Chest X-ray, PA view. Patient: 33 years old, sex F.
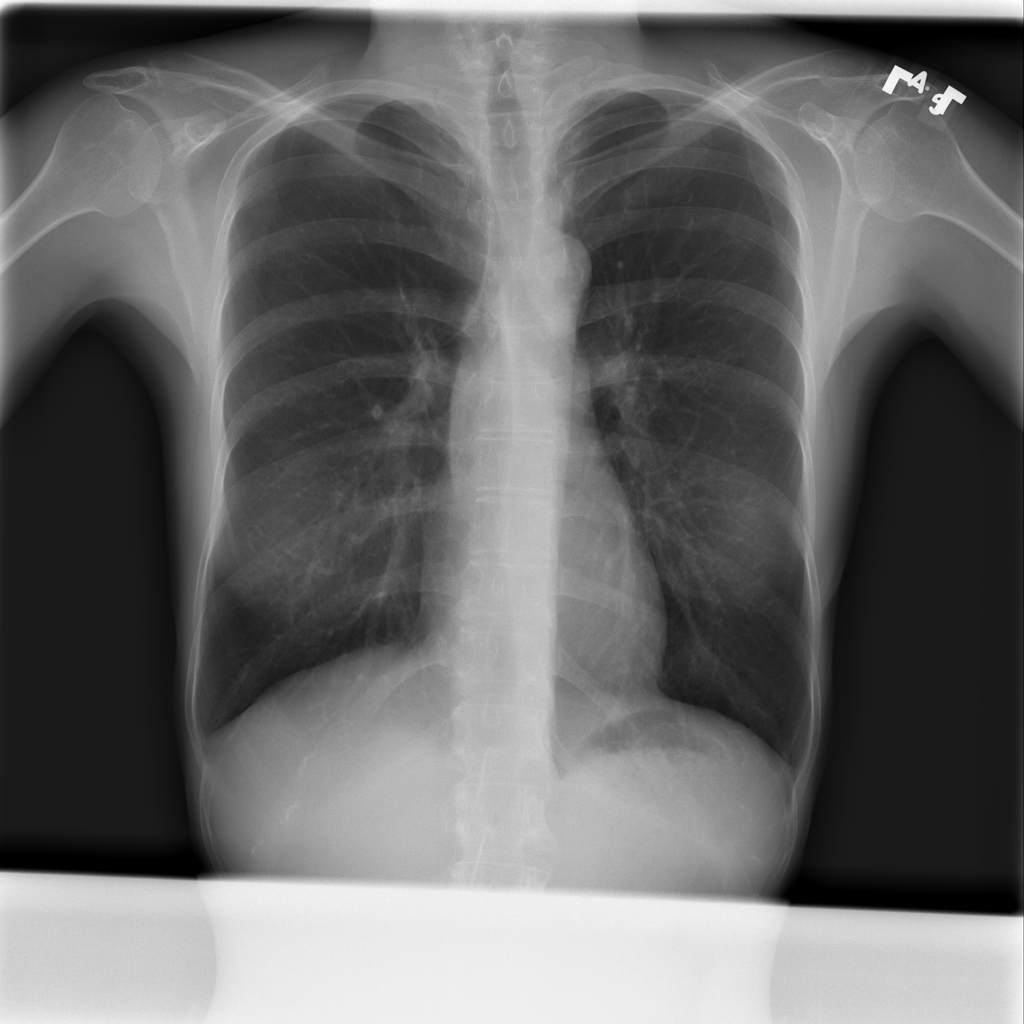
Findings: No Finding